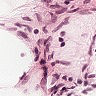
Metastatic tissue present: no